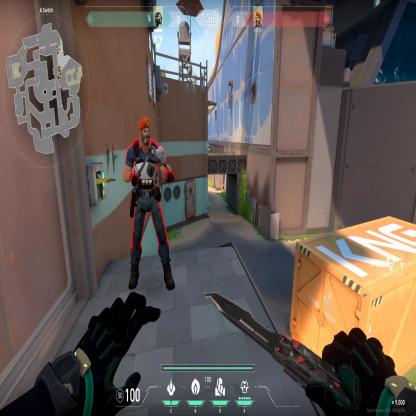
Label: enemy